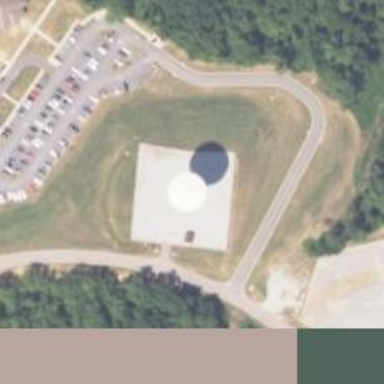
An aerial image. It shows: Water tower that is man-made.